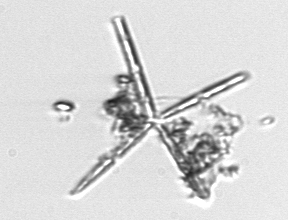
Label: Thalassionema